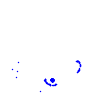
Particle: kaon